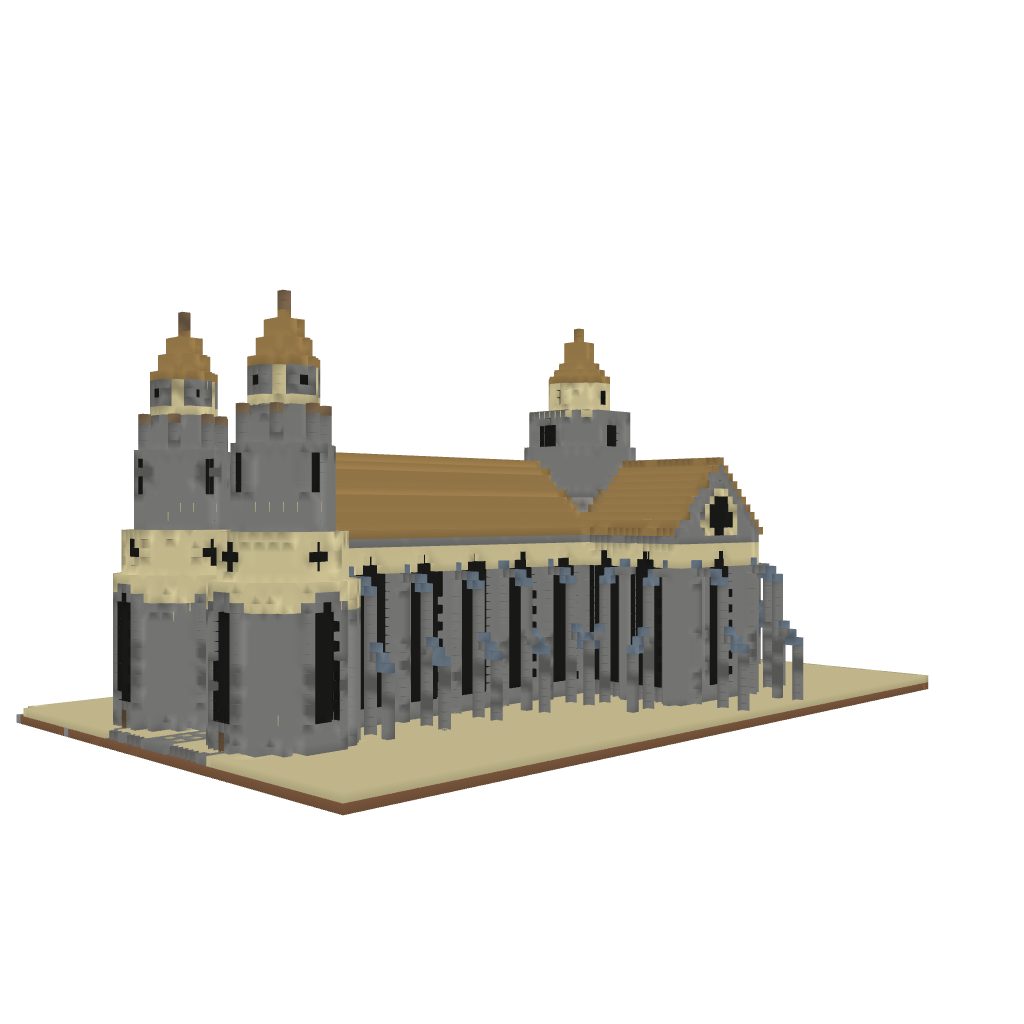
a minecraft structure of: cathedral 2